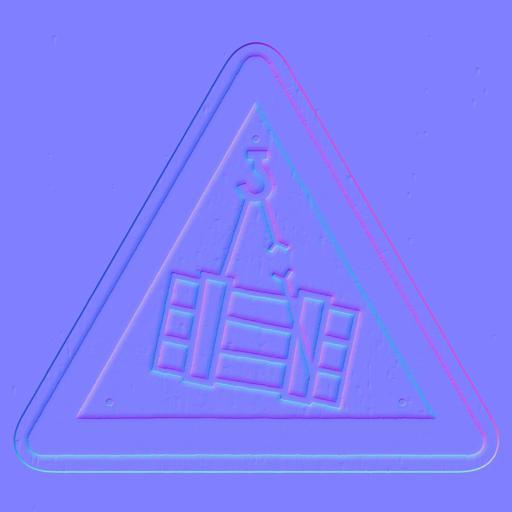
black crane danger sign warning yellow